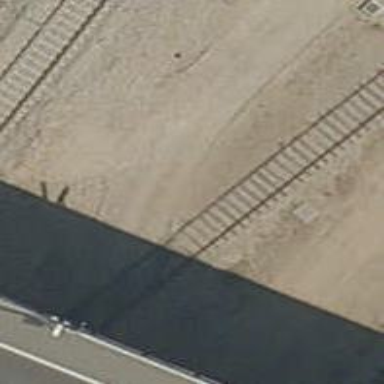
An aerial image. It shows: Railway yard with electrified contact lines.